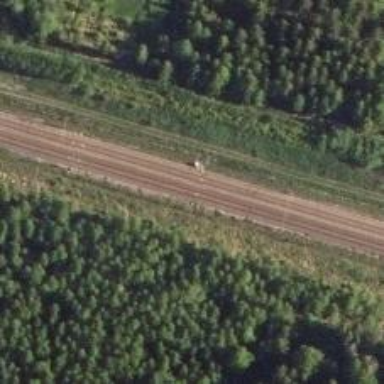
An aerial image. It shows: Railway signal.